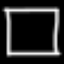
Label: square